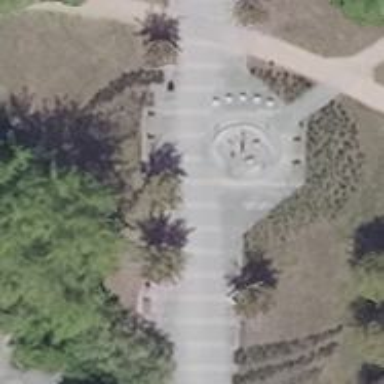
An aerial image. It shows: Fountain.